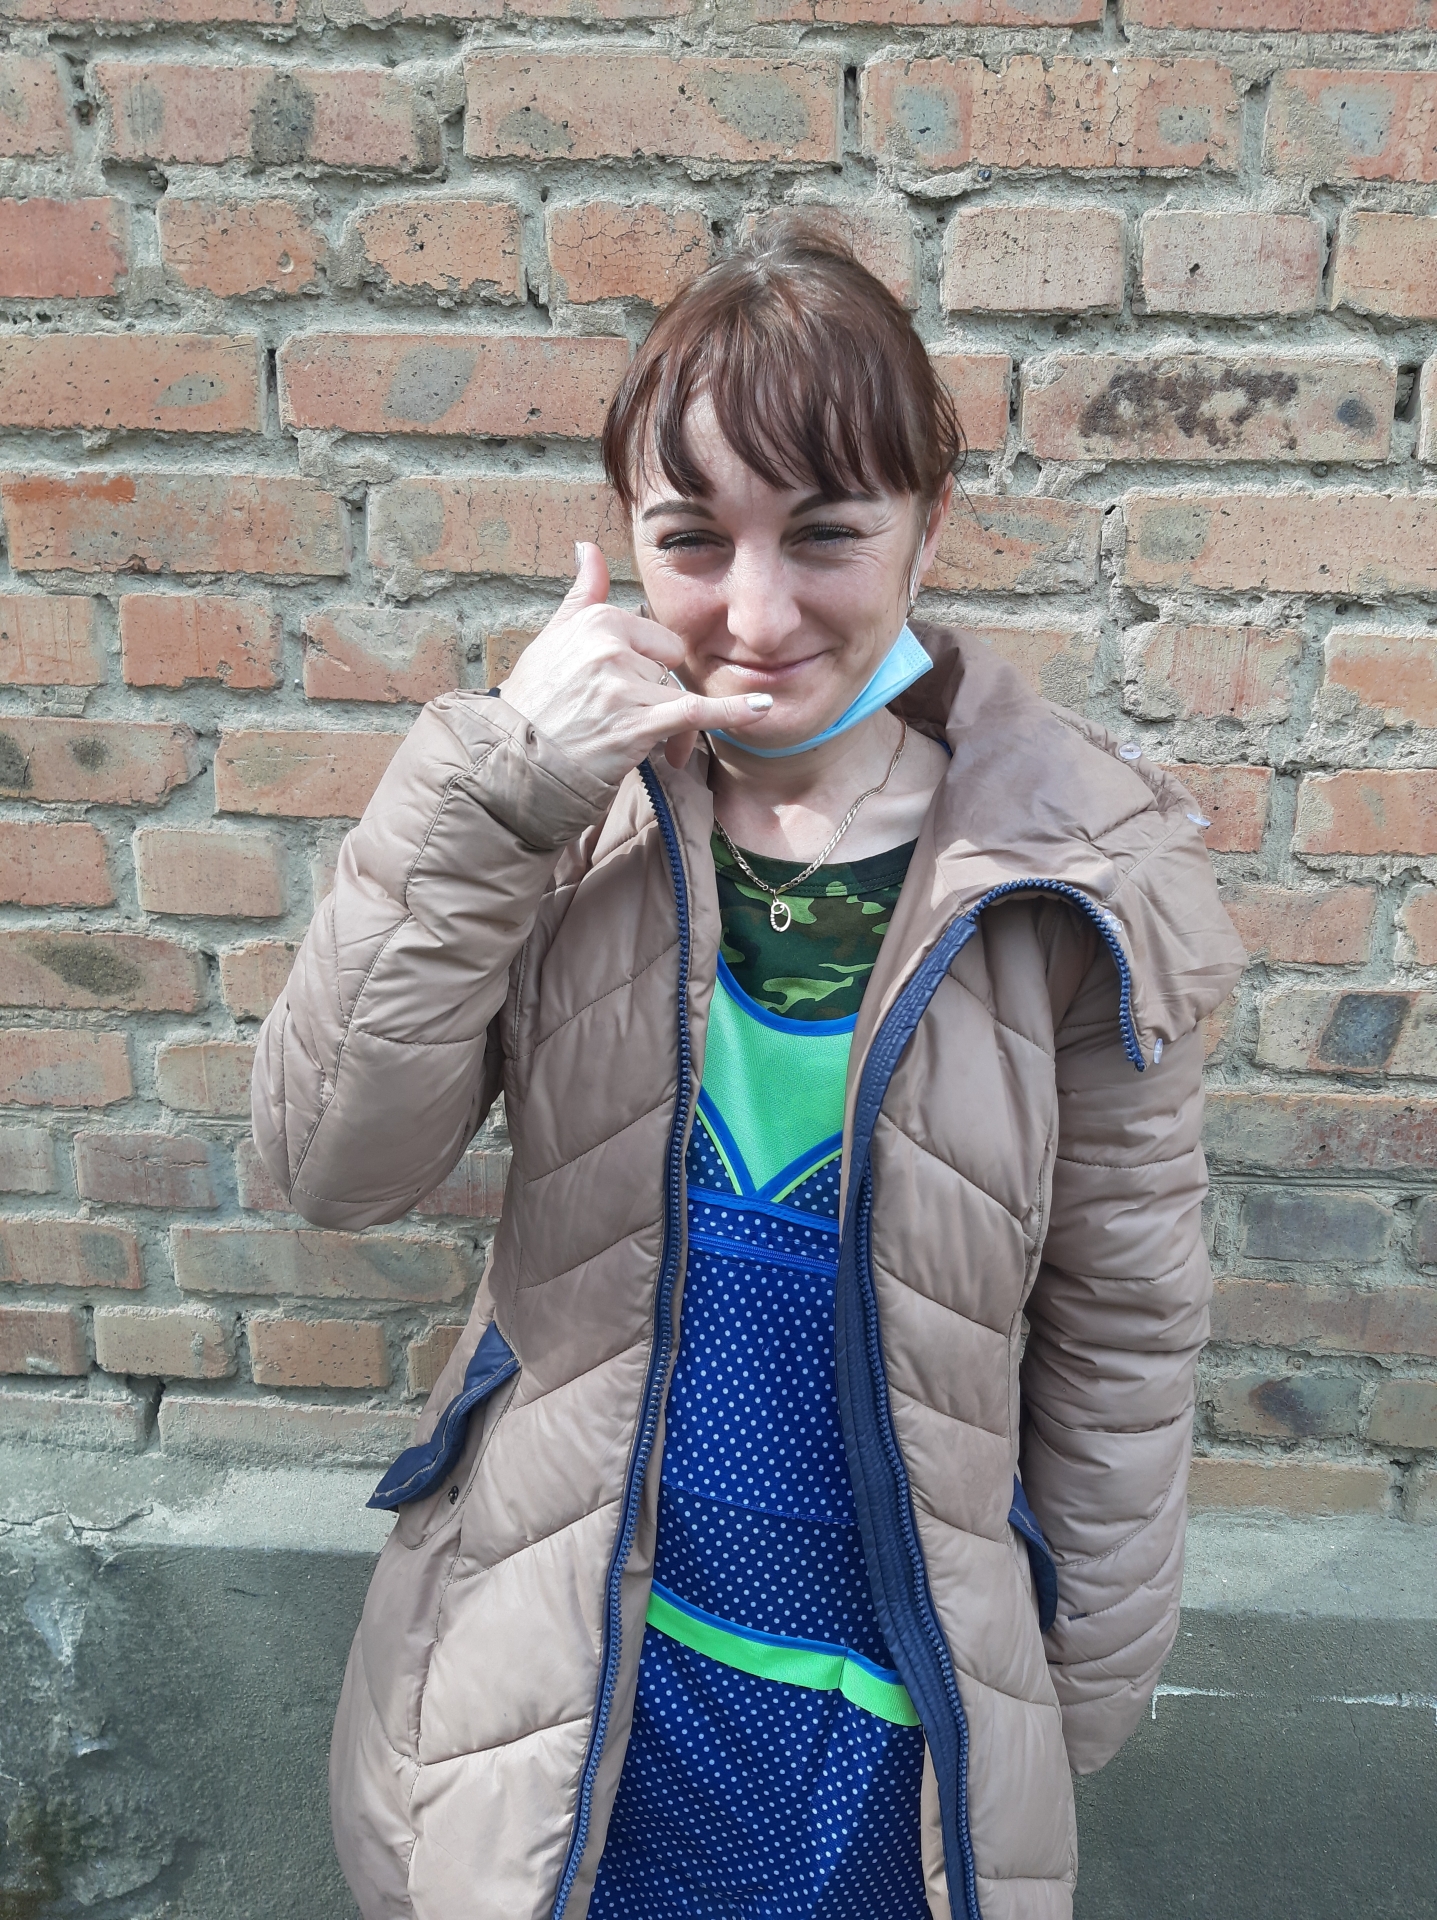
Label: clear